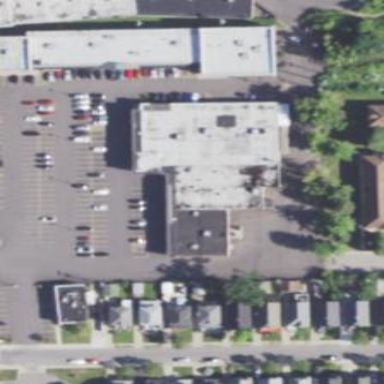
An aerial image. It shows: Retail area.